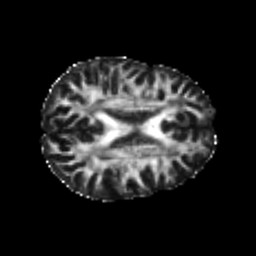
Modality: FA
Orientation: axial
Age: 22
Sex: female
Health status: healthy
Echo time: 0.074 s